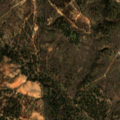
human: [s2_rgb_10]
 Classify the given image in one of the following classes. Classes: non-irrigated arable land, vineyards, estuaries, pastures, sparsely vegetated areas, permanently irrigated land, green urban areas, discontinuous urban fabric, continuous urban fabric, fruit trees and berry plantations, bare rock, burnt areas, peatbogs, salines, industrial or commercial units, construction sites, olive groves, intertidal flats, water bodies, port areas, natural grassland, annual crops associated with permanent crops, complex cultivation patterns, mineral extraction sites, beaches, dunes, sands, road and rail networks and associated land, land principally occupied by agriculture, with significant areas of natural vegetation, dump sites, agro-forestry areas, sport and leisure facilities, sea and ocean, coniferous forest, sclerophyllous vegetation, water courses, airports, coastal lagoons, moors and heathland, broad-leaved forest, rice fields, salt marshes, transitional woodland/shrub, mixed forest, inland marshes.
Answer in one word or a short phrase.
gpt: agro-forestry areas, broad-leaved forest, transitional woodland/shrub